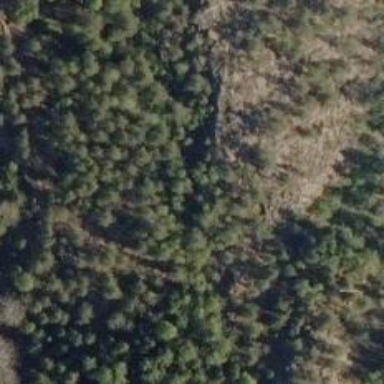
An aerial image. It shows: Cliff in nature.